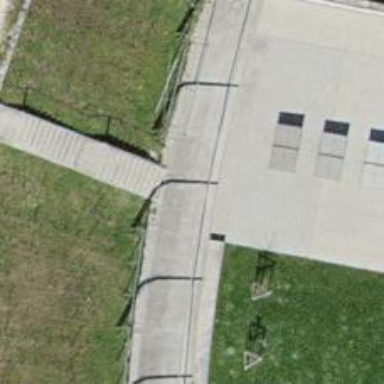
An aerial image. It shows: Footway with concrete surface.